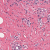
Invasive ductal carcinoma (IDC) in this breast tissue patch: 0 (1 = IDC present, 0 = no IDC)